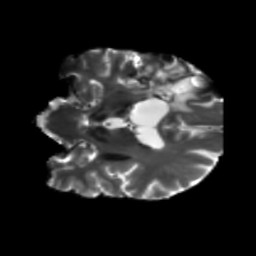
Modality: T2w
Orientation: coronal
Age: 61
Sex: male
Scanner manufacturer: siemens
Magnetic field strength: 3 T
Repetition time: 5.25 s
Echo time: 0.08 s